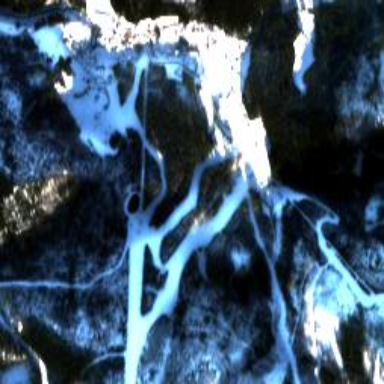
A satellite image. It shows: Resort with skiing facilities.